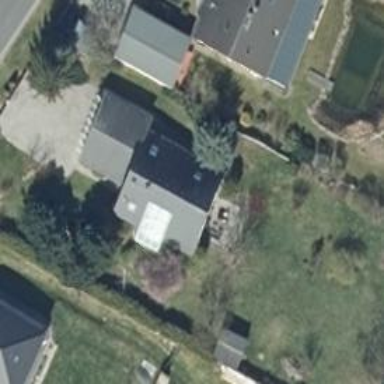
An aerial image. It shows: Light gray house with flat roof.